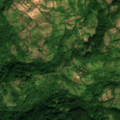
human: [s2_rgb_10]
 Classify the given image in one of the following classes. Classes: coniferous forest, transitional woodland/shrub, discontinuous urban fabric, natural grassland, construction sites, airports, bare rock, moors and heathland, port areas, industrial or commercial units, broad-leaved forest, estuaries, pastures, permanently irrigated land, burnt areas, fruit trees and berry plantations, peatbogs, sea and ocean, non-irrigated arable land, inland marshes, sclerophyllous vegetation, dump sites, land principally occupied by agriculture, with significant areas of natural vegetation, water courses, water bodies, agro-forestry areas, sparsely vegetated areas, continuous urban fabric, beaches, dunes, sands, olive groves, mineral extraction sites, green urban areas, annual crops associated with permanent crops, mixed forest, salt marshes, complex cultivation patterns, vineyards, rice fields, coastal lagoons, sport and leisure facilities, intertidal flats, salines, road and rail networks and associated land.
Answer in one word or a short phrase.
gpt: complex cultivation patterns, land principally occupied by agriculture, with significant areas of natural vegetation, broad-leaved forest, natural grassland